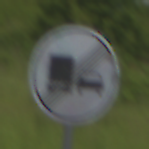
Verkehrszeichen: EndeUeberholverbotKraftfahrzeuge
Umgebung: Outdoor, RoadRail
Tageszeit: Midday
Wetter: PartlyCloudy
Licht: Natural
Jahreszeit: NotSpecified
Kontrast: HighContrast